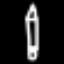
Label: pencil